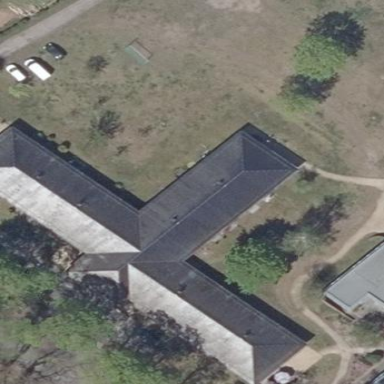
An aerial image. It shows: Residential building with hipped roof.